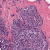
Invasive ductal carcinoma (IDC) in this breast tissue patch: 0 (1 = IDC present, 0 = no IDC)